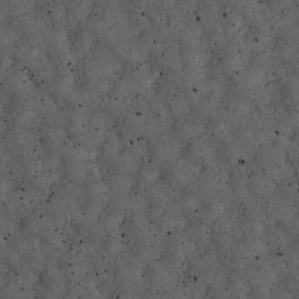
Label: non_frost